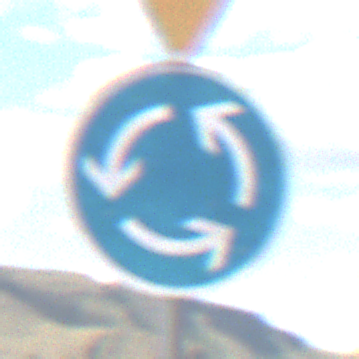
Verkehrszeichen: Kreisverkehr
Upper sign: VorfahrtGewaehren
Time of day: Midday
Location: Outdoor (Nature)
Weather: PartlyCloudy
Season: NotSpecified
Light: Natural